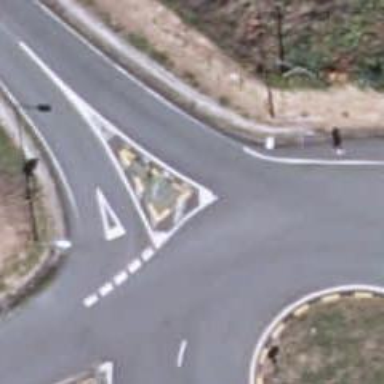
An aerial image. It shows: Road with "give way" sign.